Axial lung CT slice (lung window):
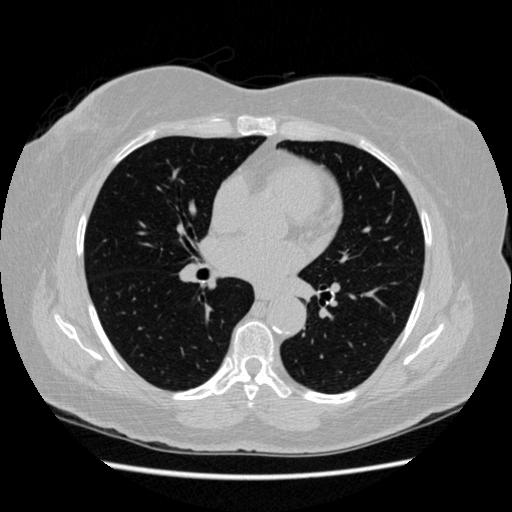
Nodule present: no